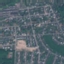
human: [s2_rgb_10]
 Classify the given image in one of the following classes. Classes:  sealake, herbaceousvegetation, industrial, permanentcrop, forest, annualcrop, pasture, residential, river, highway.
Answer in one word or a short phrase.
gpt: Residential